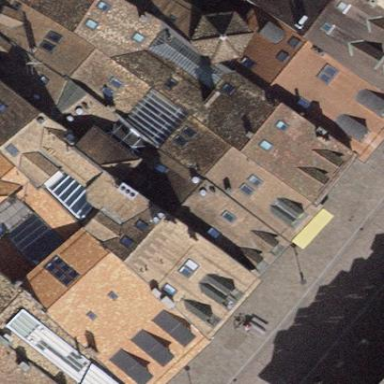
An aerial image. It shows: Gabled building with roof made of roof tiles. The roof is oriented across the building.